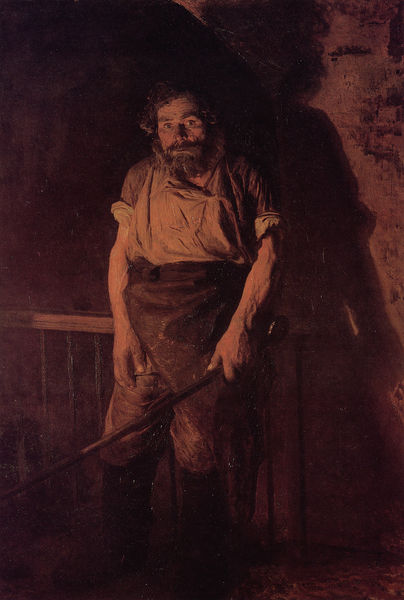
Titel: Der Heizer
Künstler: Nikolai Alexandrowitsch Jaroschenko
Institution: Moskau, Staatliche Tretjakow Galerie
Schlagwörter: mann, licht, bart, hemd, stock, geländer, stimmung, lederschürze